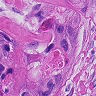
Metastatic tissue present: yes